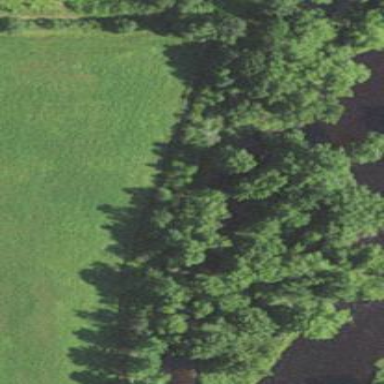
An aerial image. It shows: Serene woodland landscape.